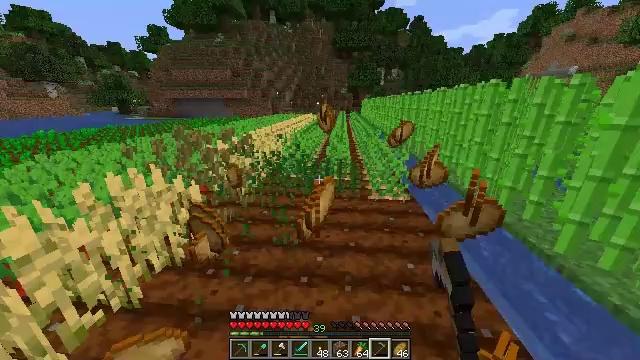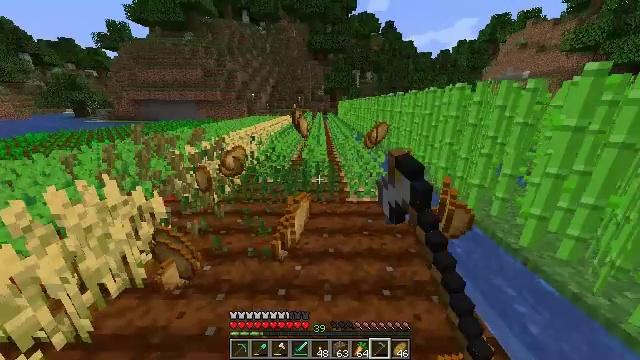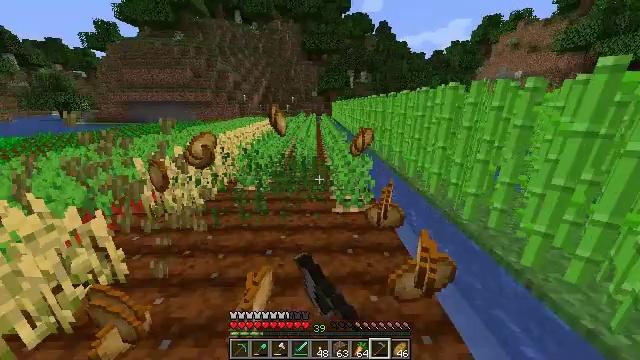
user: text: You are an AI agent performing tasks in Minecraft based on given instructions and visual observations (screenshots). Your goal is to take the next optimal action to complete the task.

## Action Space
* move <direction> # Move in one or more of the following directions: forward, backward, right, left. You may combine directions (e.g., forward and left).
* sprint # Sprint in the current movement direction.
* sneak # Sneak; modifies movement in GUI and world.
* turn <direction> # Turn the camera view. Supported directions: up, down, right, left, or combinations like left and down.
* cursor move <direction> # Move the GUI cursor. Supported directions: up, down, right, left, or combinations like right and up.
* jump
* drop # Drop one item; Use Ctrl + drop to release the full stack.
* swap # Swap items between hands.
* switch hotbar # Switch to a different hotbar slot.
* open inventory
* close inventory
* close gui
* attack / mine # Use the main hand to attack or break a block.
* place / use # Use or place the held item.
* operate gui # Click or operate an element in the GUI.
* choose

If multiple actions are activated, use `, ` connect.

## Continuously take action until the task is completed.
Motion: motion action
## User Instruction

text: Break the mature wheat plants.
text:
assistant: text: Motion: move forward and move right, sprint, turn right, attack / mine
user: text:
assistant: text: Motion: move forward and move right, sprint, turn right, attack / mine
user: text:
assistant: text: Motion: sprint, attack / mine